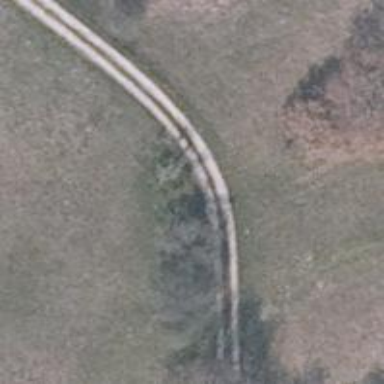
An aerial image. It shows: Track with grade3 tracktype.